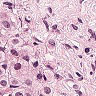
Metastatic tissue present: yes